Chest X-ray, AP view. Patient: 45 years old, sex M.
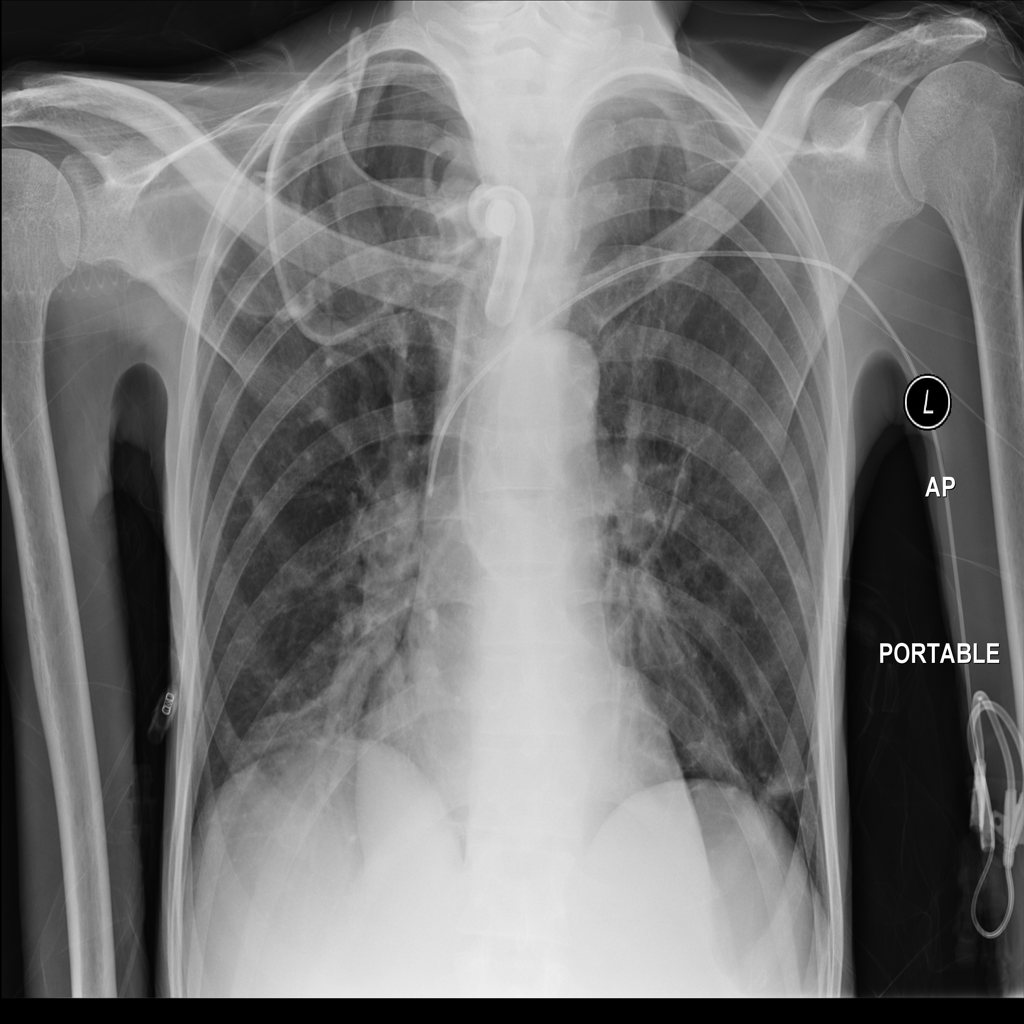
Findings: No Finding